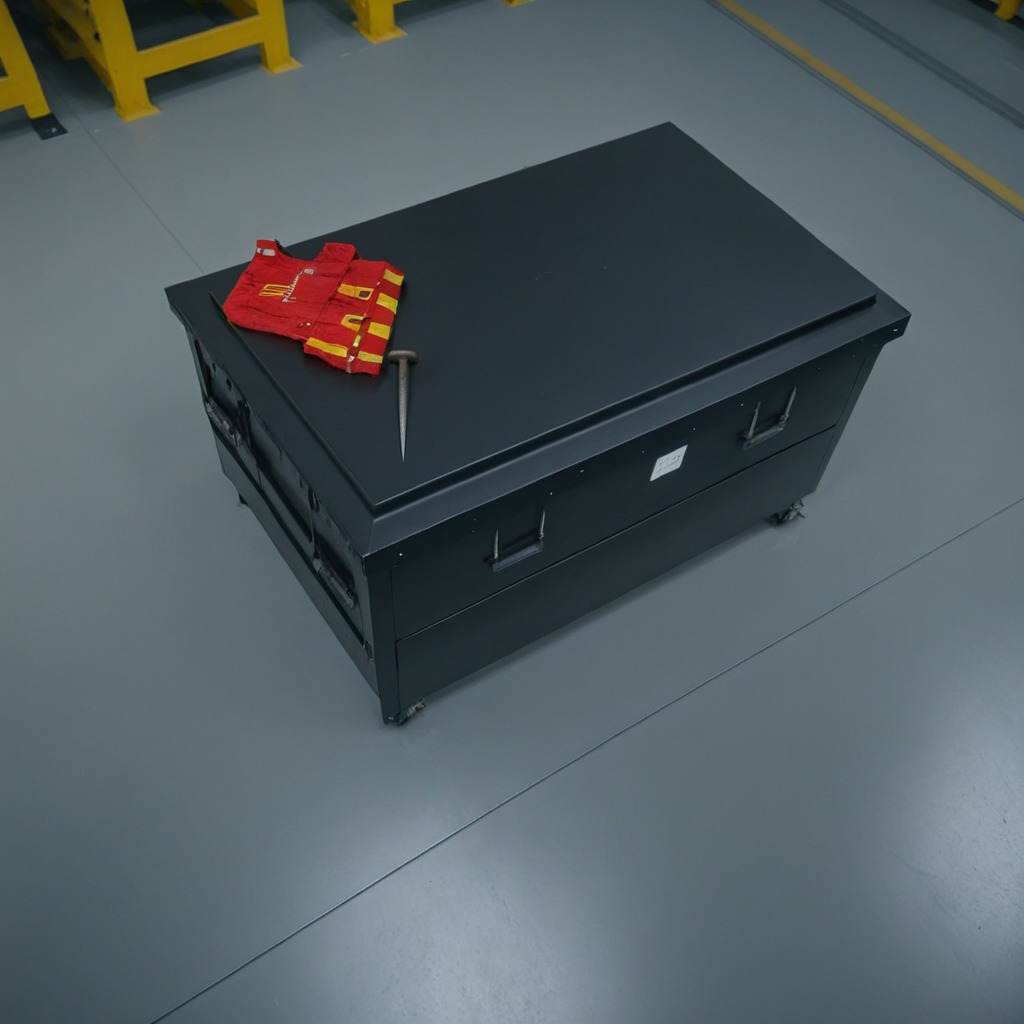
A nail is lying on a toolbox surface in an airplane hangar workshop.